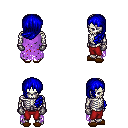
a pixel art fantasy rpg character, male body template, skeleton, maroon tattered cape, red pants, blue left-swept hairstyle, metal gloves, brown slippers, four views (front, back, left, right), 2x2 character sprite sheet, small pixel art, hard edges, no anti-aliasing